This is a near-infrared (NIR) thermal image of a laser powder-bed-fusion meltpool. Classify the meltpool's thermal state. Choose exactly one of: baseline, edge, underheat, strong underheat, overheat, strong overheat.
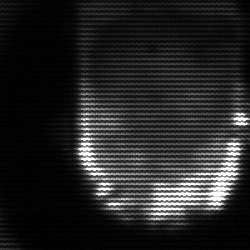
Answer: baseline